Field crop: maize
Growth stage: 2
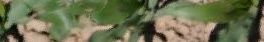
Species: maize